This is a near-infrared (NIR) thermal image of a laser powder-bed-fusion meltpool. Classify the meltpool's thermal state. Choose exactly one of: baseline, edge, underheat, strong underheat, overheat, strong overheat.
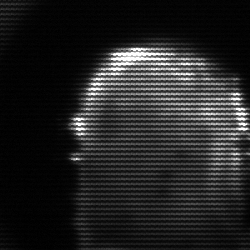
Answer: baseline